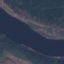
Label: River